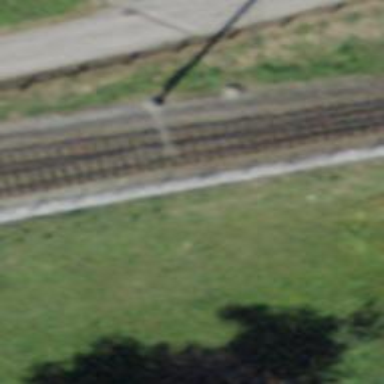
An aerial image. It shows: Narrow-gauge railway with electrified contact line.